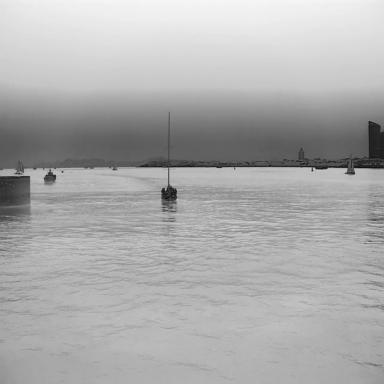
There are eight objects shown in the infrared image, including a container_ship, five sailboats, and two bulk_carriers.